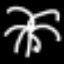
Label: palm tree